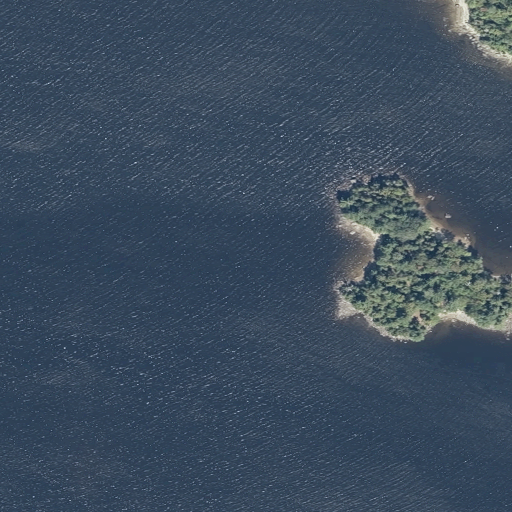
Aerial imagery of island in Maine named Hurricane Island containing open water, mixed forest, grassland, barren land, evergreen forest, and herbaceous wetlands